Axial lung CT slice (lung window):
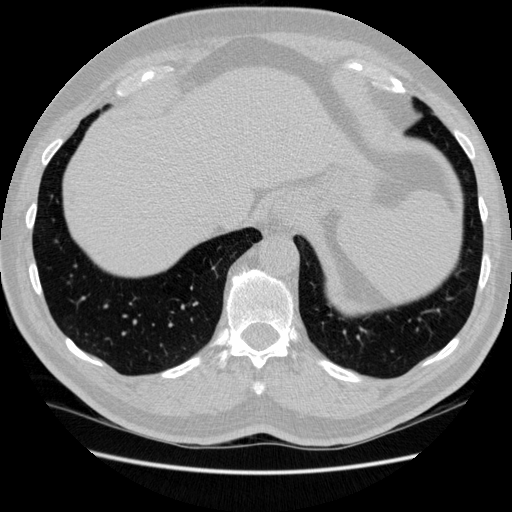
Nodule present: no